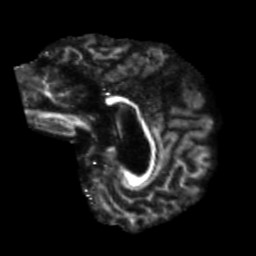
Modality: FA
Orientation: sagittal
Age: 46
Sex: male
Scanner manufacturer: siemens
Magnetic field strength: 3 T
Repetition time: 5.47 s
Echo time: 0.0854 s